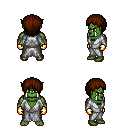
a pixel art fantasy rpg character, male body template, orc, green skin, white robe, red pants, brown plain hairstyle, gold gloves, four views (front, back, left, right), 2x2 character sprite sheet, small pixel art, hard edges, no anti-aliasing